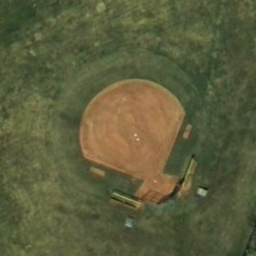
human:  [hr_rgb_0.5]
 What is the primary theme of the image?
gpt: baseball diamond